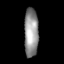
Tissue: lung
Cell type: Epithelial cells
Senescence score: 0.2017
Nuclear area (px): 678
Mean DAPI intensity: 146.959